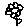
Label: flower